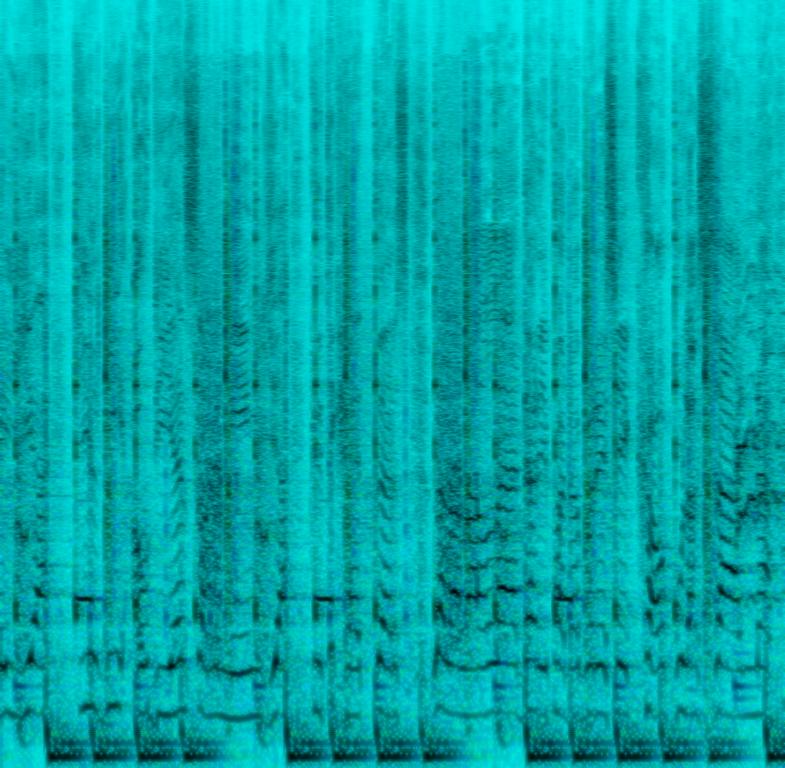
This song contains digital drums with percussive elements such as a cowbell and synth sounds used as short percussion in a higher pitch and also a high pitched voice sample. A male voice is rapping in a higher pitch. This song may be playing while driving in your car.